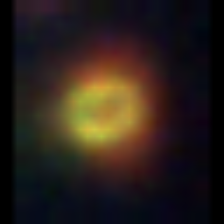
Taxon: NanoPlankton
Group: Other